RGB frame:
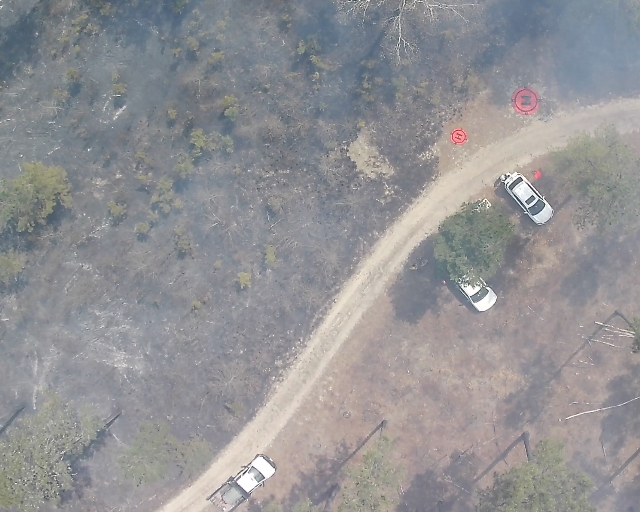
Thermal frame:
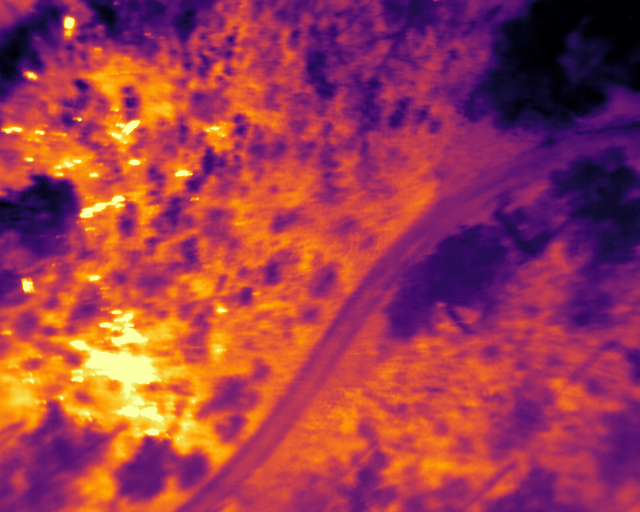
Captured: 2026-02-26 03:39:53
Pixels at or above 80 °C: 957 (fraction of frame: 0.002921)